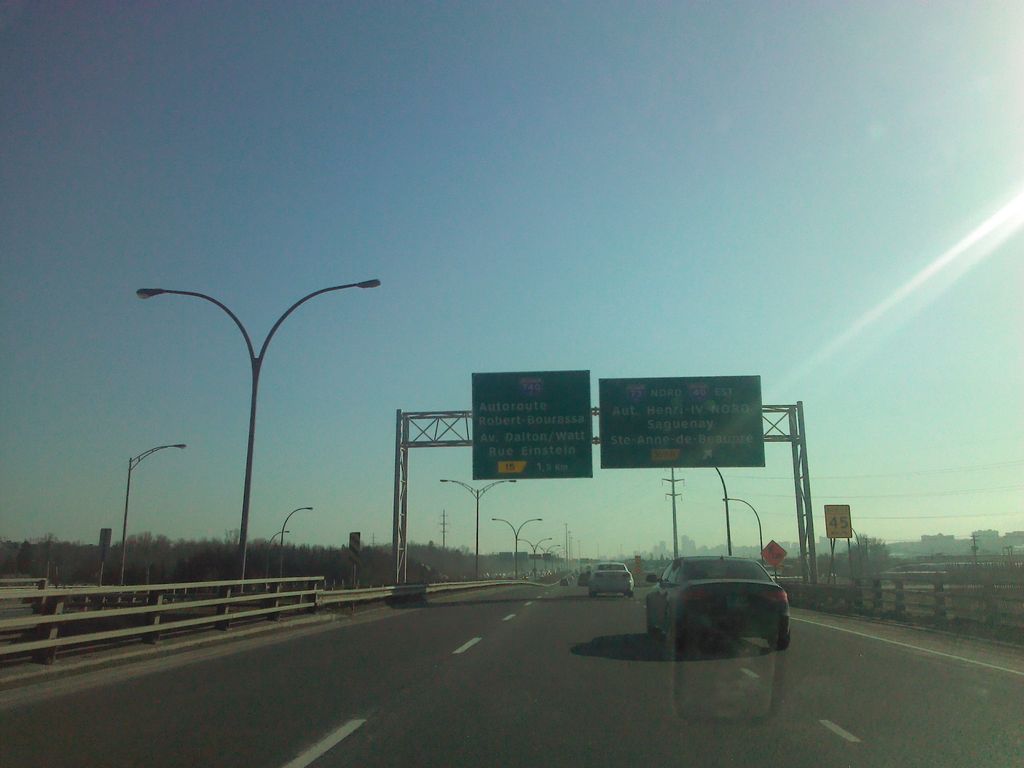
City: quebec_city